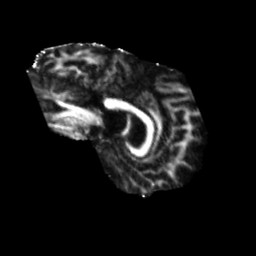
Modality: FA
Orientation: sagittal
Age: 74
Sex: male
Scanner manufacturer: siemens
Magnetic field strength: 3 T
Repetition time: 5.47 s
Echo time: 0.0854 s